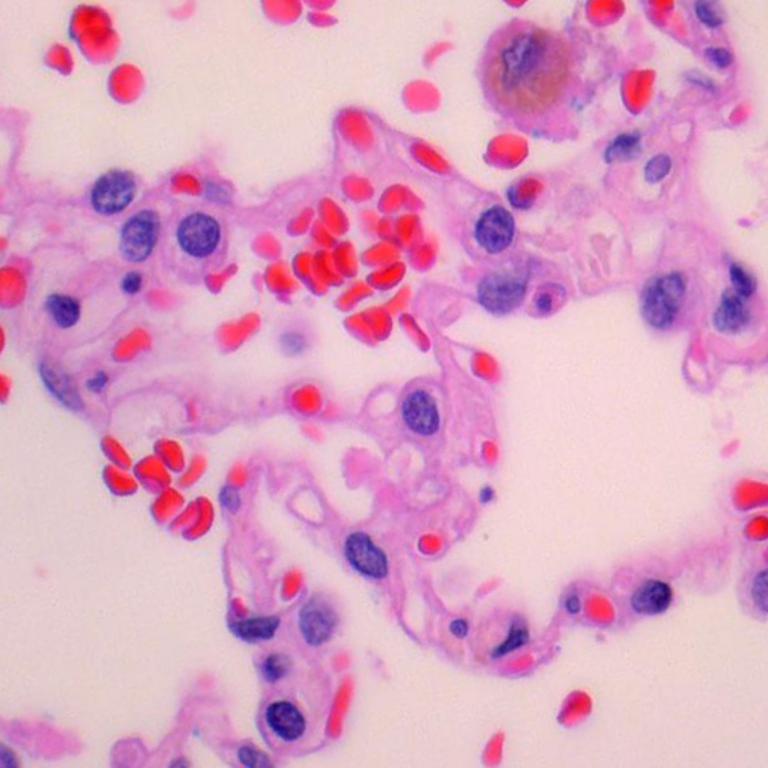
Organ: lung
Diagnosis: benign